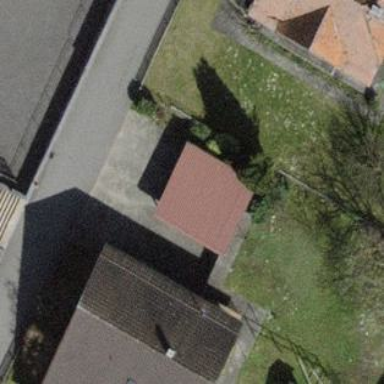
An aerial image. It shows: View of roof of building.